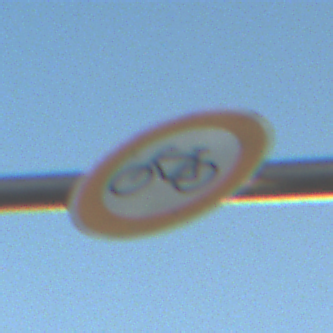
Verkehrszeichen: VerbotRadverkehr
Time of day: SunriseSunset
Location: Outdoor (Nature)
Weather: Clear
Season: NotSpecified
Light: Natural